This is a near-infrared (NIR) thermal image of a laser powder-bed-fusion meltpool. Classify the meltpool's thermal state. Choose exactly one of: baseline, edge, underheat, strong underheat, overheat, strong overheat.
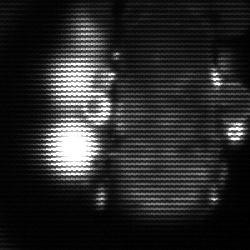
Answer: strong underheat